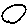
Label: circle